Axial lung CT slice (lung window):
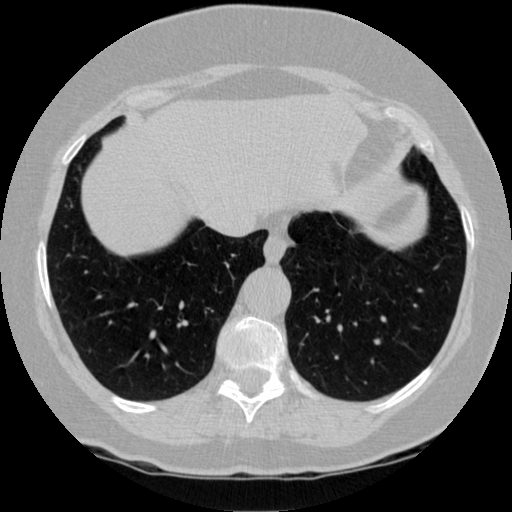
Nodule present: no